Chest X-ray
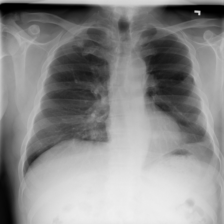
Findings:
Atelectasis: negative
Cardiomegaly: negative
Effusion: negative
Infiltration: negative
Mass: negative
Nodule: negative
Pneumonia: negative
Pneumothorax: negative
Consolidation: negative
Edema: negative
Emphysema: negative
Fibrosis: negative
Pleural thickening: negative
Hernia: negative